Question: I have two html tables with the same amount of rows in each. I would like table A rows to have the same height as table B ones.
I tried something like this :
'''
$tableA.find('tr').each(function (i, elem) {
$row = $tableB.find('tr.calendar_row:eq(' + i + ')');
$(this).height($row.height());
});
'''
It works quite well, but when my tables are big (+300 rows), this function takes up to 8 seconds.
Is there a way to improve performance ? For example, I tried to store 'tableA' and 'tableB' rows to vars, and iterate through those arrays, but then it seems I can't use jquery's 'height()' function.
EDIT : Here's my two tables : I want my 'tableA' rows to match with 'tableB'

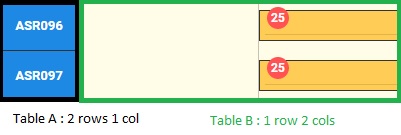
Answer: Ok, thanks to Mohammad I managed to get what I want !
Here's the code :
'''
var height = $tableB.find('tr.calendar_row').map(function () { return $(this).height(); }).get();
$tableA.find('tr').each(function (i, elem) {
$(this).height(height[i]);
});
'''
With this method, execution time is about 0.5s
Thank everyone for your answers !